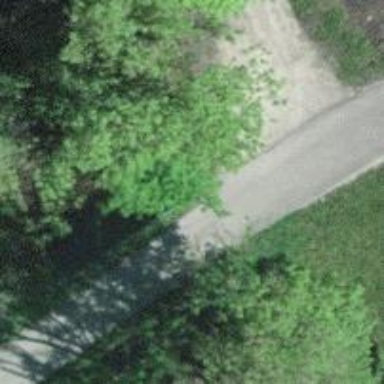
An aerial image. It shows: Service road on bridge with high-quality grade 1 track type.